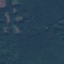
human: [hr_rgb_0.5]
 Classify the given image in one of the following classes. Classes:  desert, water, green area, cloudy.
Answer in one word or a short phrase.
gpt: green area